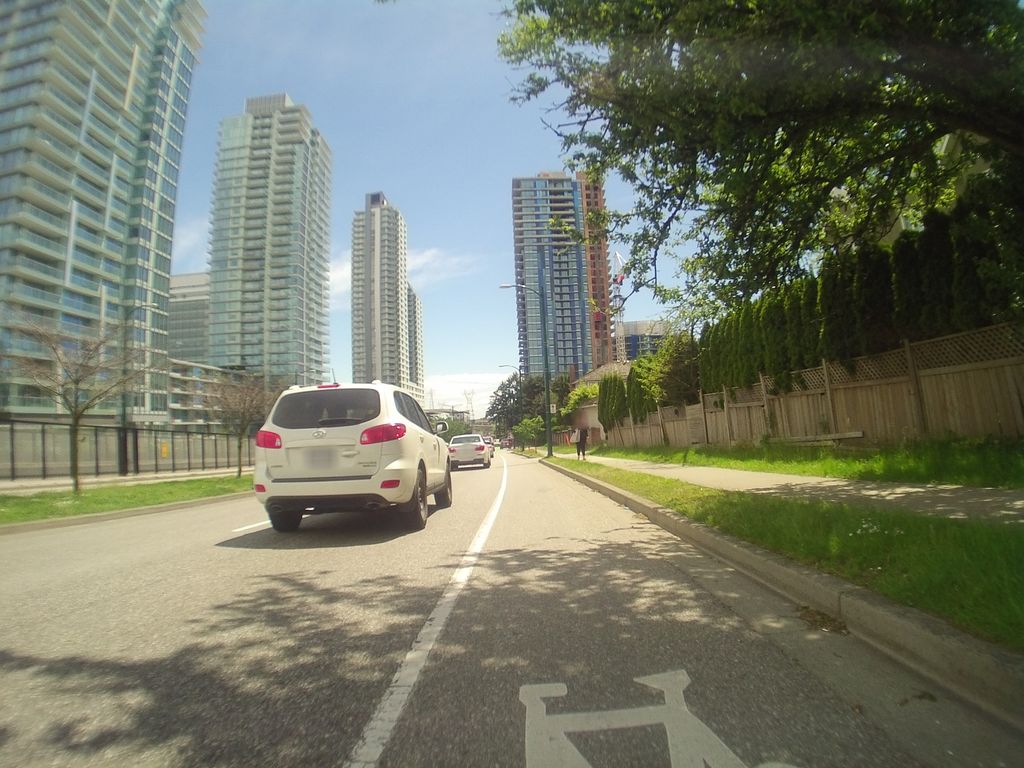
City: vancouver